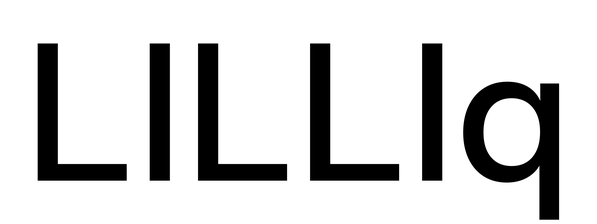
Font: InstrumentSans_Medium